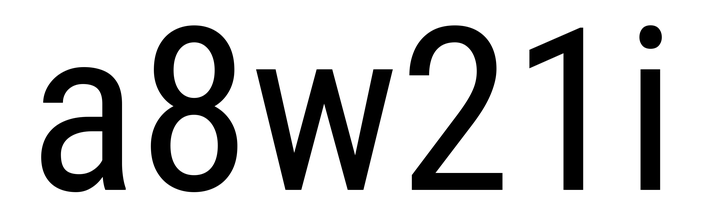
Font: Roboto_Condensed_Regular